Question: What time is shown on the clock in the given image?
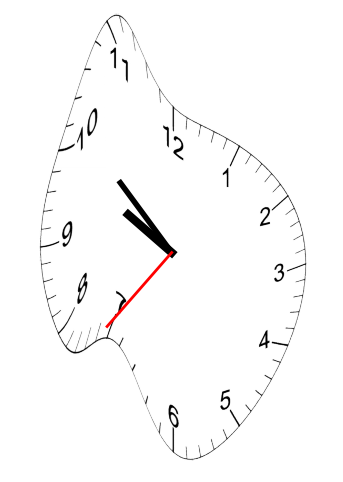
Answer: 09:51:36